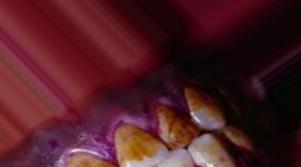
Condition: Tooth Discoloration